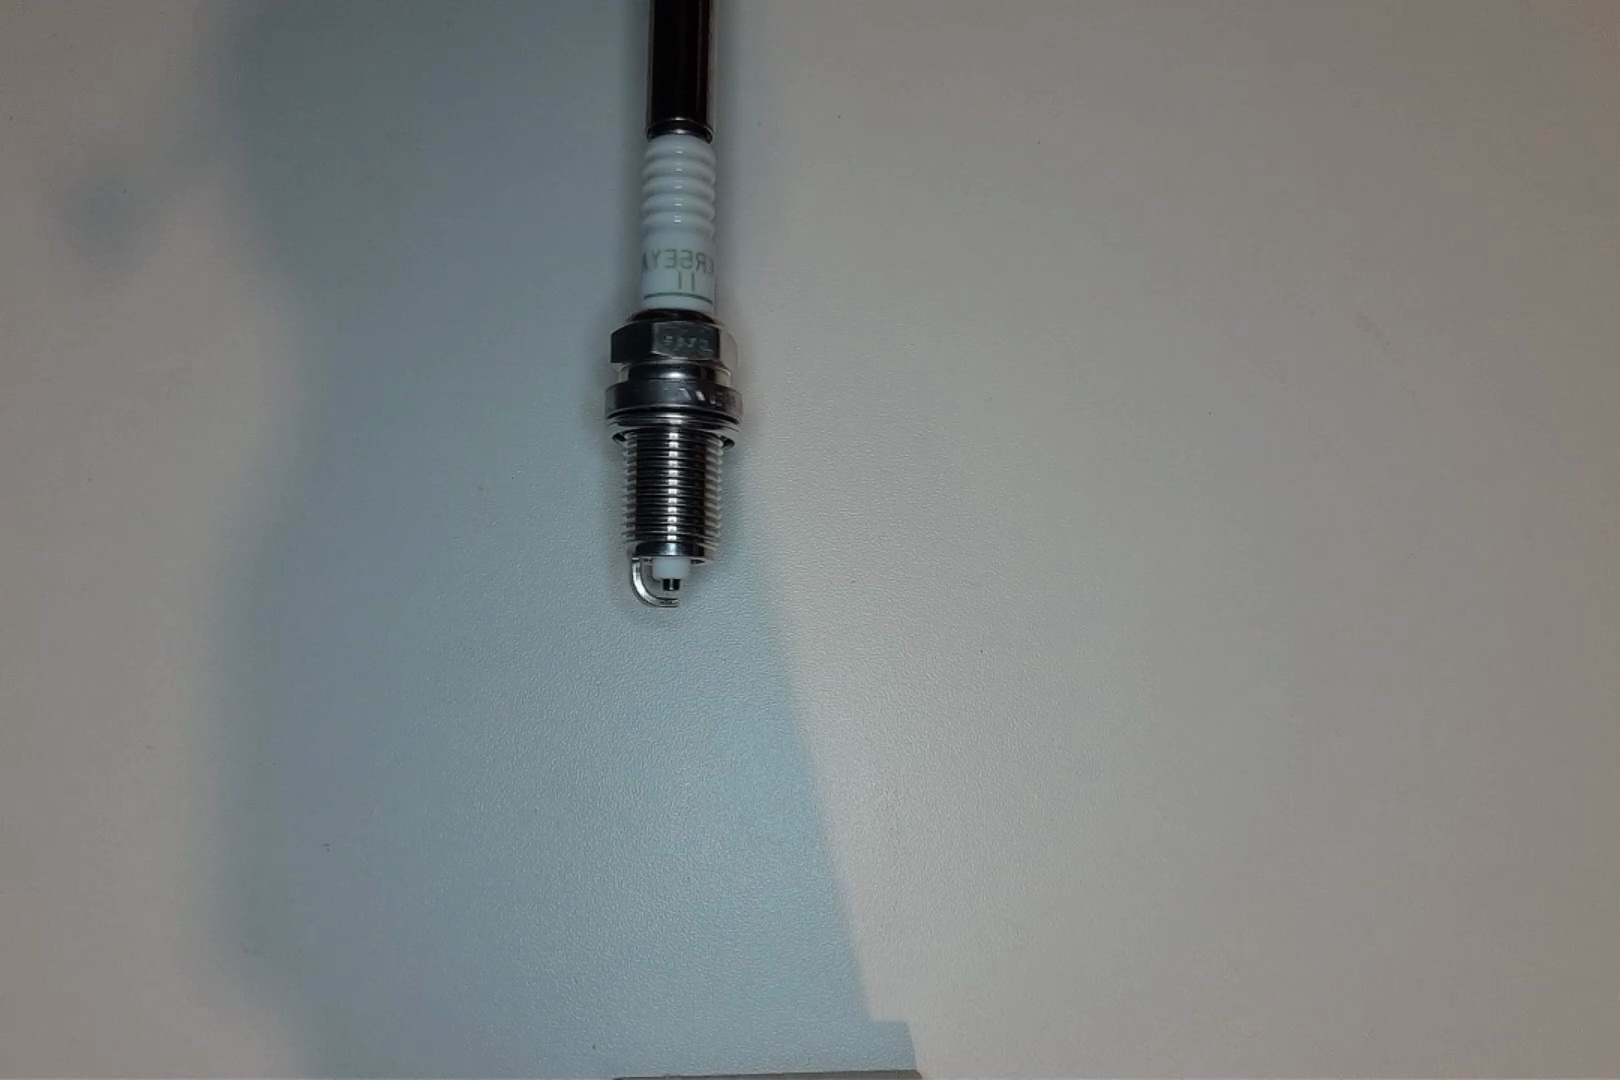
Label: no anomaly